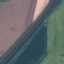
Land use / land cover class: River